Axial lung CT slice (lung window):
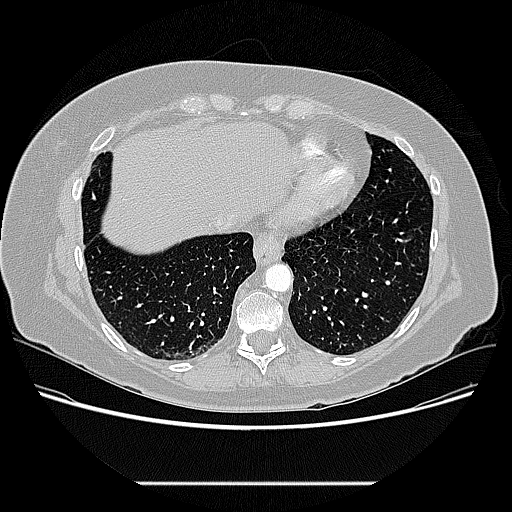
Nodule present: no